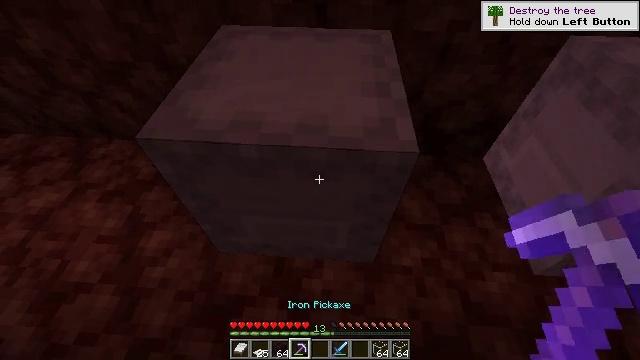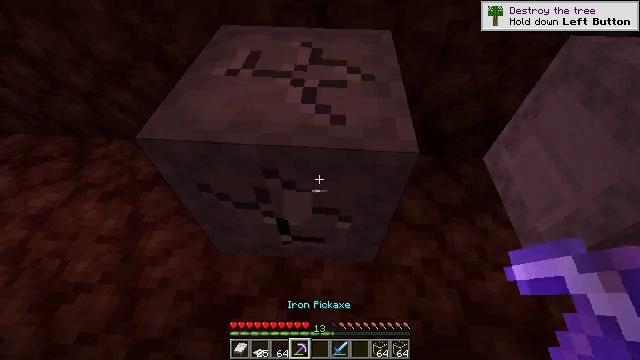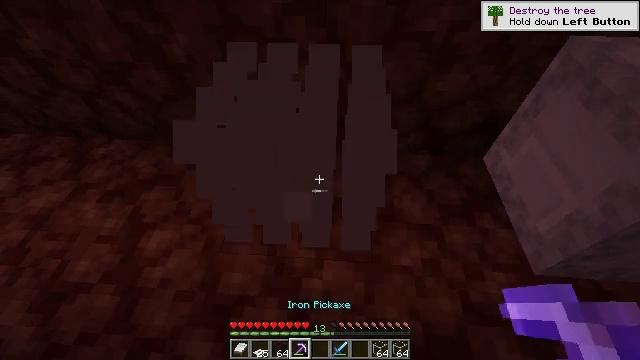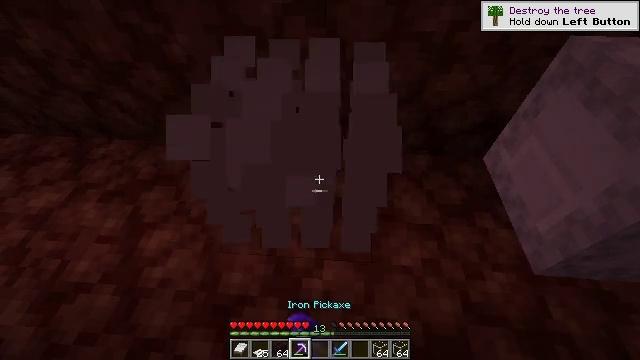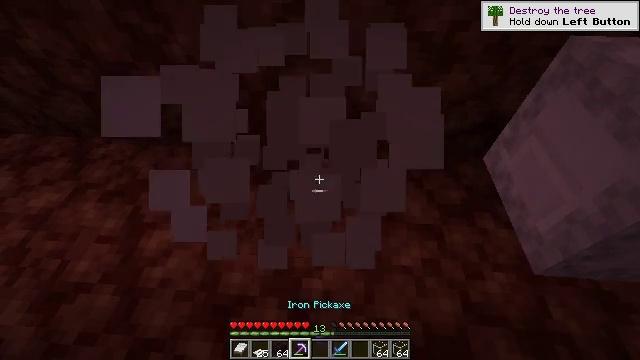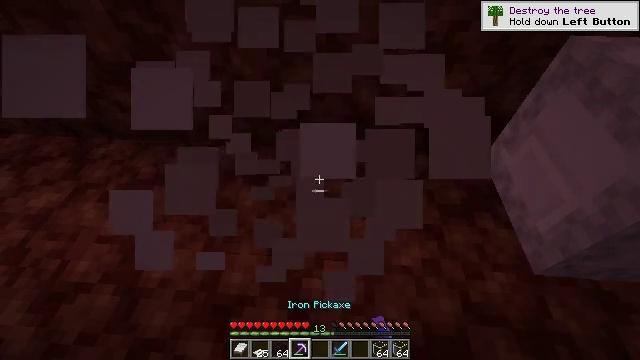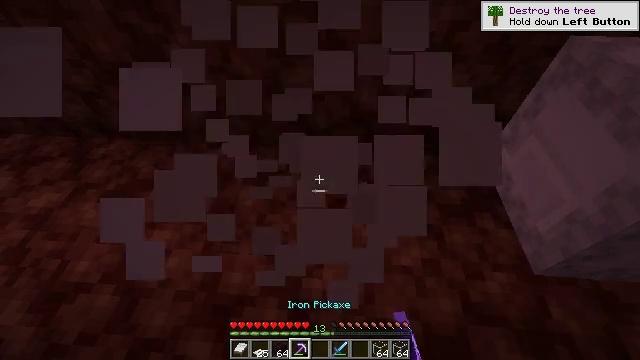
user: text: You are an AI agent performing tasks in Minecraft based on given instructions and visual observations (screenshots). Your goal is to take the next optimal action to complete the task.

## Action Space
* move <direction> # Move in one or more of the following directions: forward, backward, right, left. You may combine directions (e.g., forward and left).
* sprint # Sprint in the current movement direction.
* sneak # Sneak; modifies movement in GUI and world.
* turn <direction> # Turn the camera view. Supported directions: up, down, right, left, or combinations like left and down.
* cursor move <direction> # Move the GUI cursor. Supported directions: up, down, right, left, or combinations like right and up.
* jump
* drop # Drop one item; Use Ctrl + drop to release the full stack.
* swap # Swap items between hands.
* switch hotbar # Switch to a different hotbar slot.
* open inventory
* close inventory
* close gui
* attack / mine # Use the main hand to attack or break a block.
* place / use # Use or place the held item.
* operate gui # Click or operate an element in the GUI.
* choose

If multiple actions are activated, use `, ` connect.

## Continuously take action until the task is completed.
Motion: motion action
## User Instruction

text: Mine the shulker box.
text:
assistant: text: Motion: attack / mine
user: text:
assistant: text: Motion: attack / mine
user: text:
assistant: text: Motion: attack / mine
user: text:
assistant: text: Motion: attack / mine
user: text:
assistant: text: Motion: no_op
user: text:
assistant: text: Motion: no_op
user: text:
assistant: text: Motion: no_op